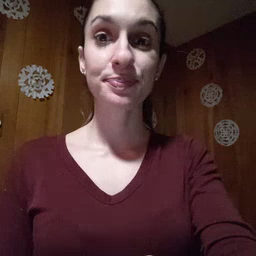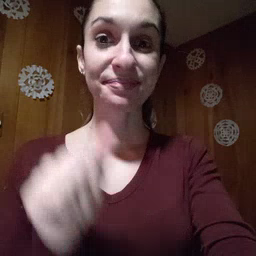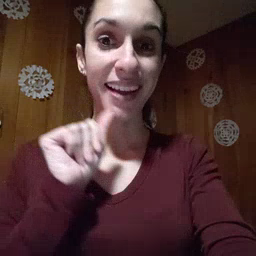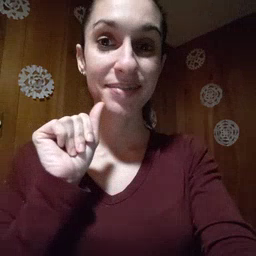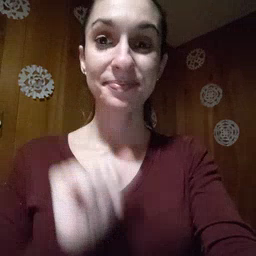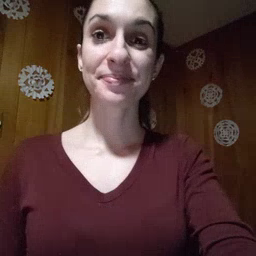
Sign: aunt